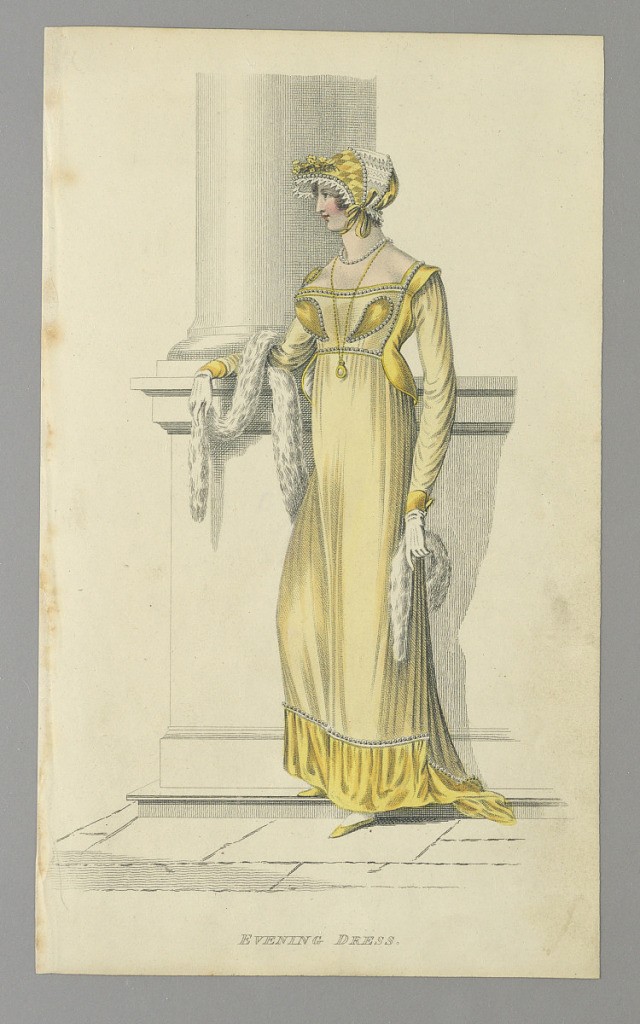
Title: Evening Dress
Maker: Rudolph Ackermann, English, b. Germany, 1764–1834
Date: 1810
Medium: Engraving, brush and watercolor on paper
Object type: Print
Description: Fashion plate with woman st anding by the base of a pillar, facing towards the left. She wears an ankle-length yellow dress; a yellow bonnet with white lace, and a white fur. Title below.